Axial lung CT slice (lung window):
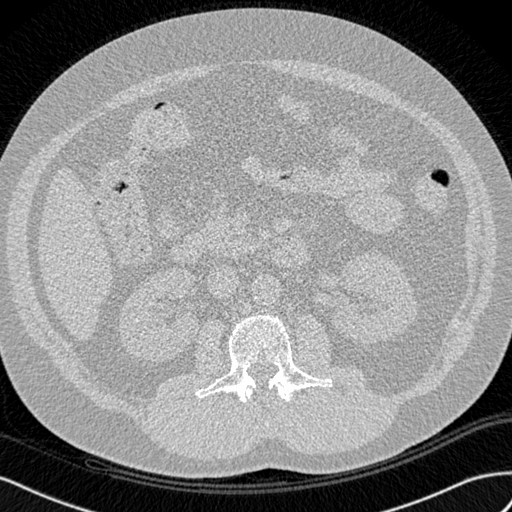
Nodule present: no